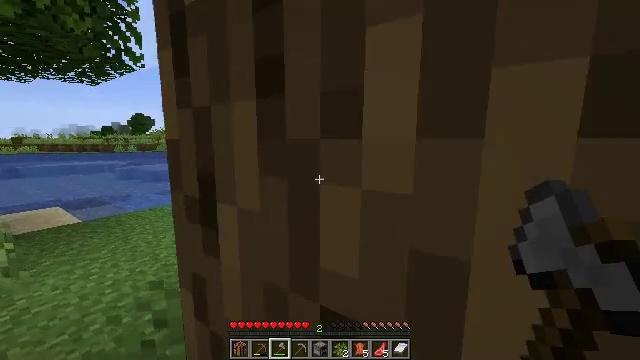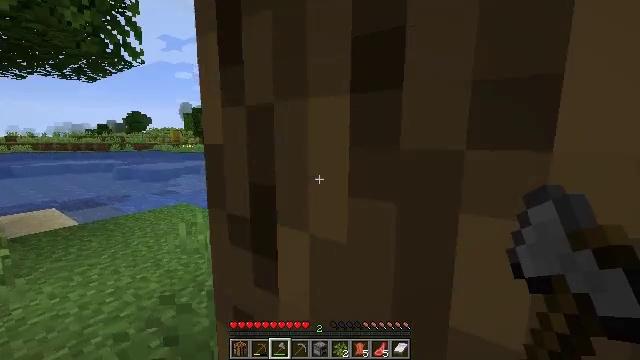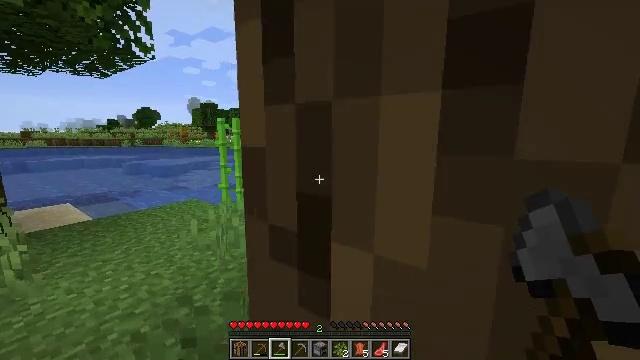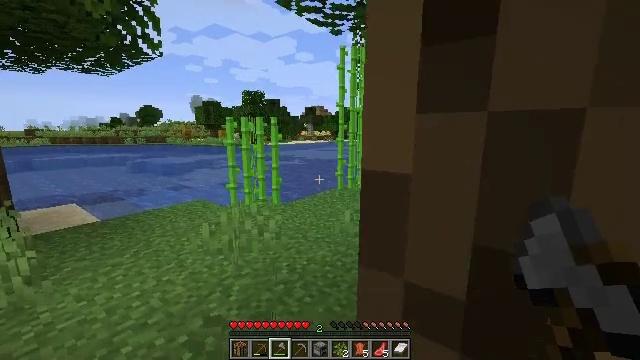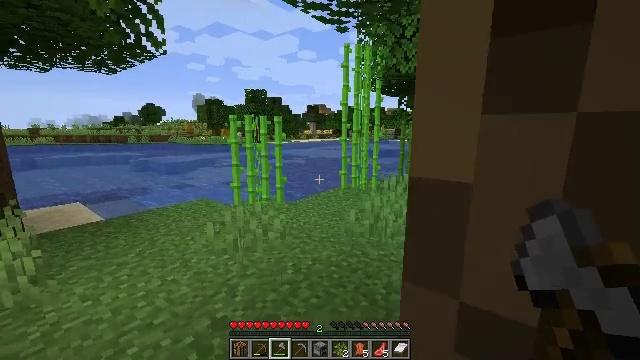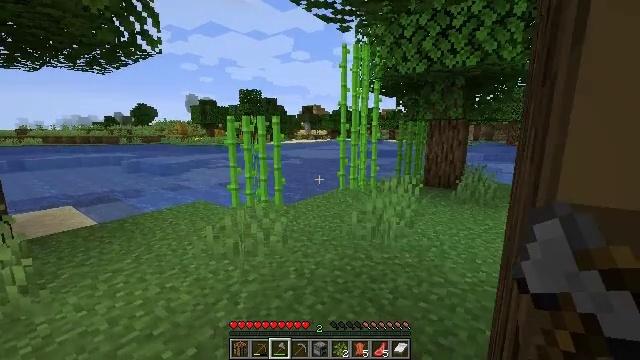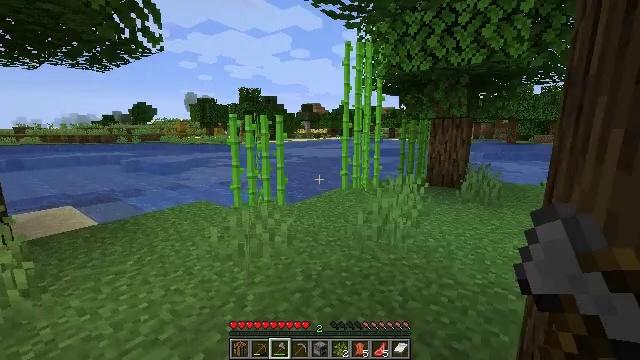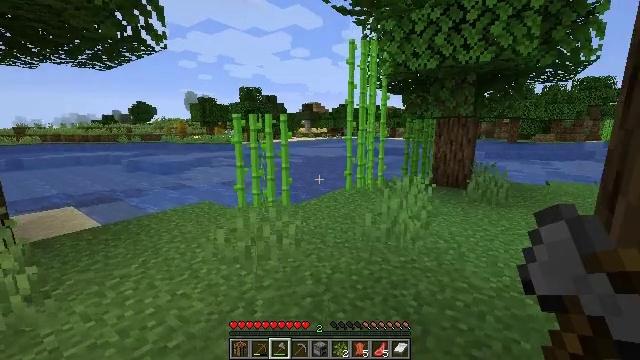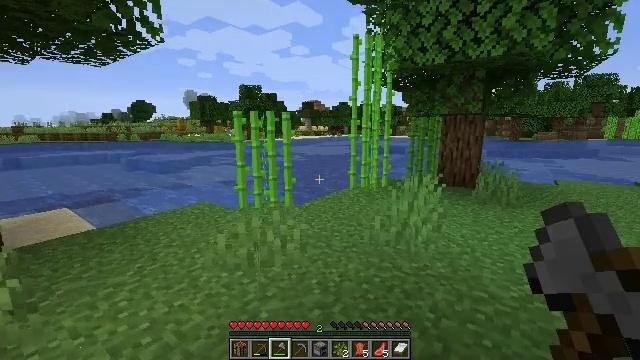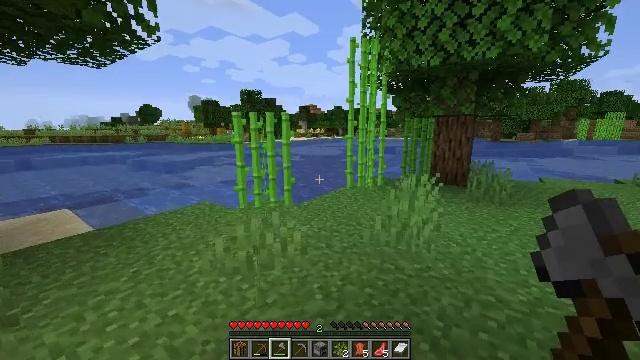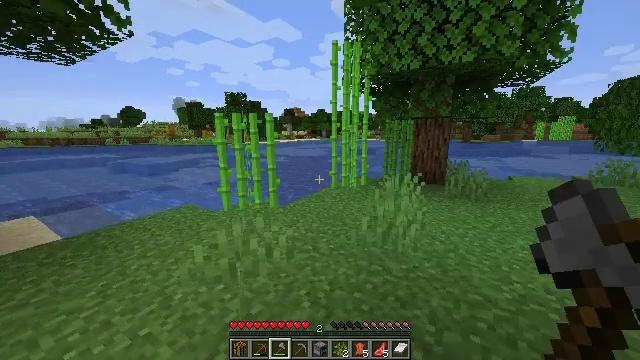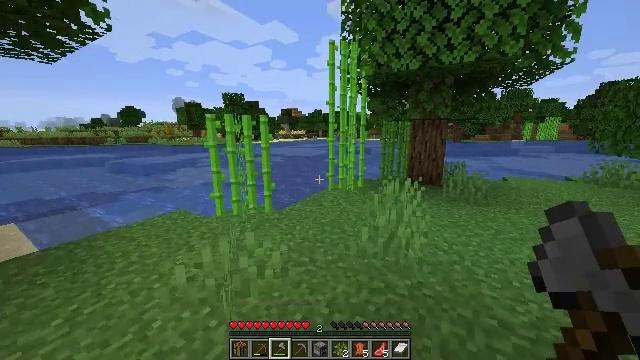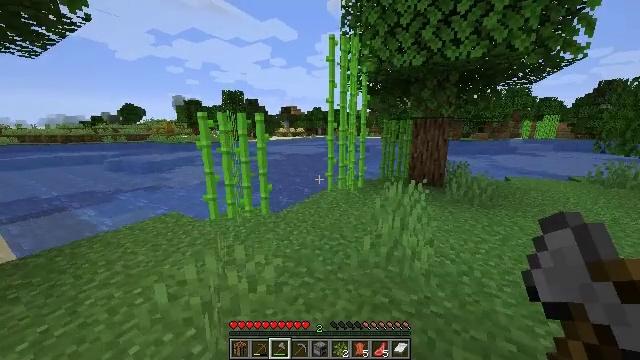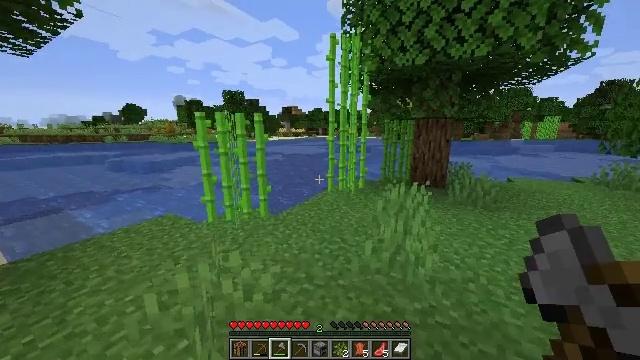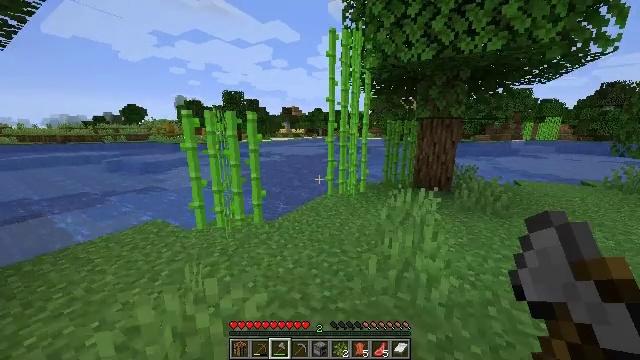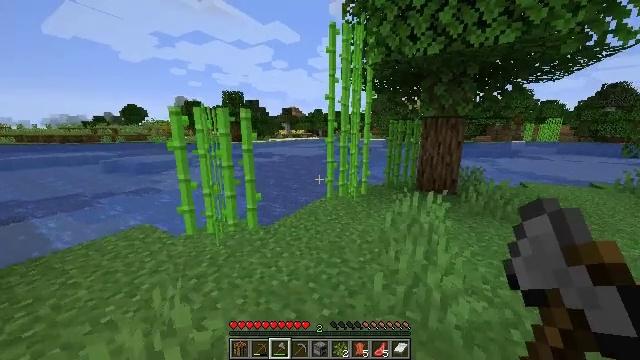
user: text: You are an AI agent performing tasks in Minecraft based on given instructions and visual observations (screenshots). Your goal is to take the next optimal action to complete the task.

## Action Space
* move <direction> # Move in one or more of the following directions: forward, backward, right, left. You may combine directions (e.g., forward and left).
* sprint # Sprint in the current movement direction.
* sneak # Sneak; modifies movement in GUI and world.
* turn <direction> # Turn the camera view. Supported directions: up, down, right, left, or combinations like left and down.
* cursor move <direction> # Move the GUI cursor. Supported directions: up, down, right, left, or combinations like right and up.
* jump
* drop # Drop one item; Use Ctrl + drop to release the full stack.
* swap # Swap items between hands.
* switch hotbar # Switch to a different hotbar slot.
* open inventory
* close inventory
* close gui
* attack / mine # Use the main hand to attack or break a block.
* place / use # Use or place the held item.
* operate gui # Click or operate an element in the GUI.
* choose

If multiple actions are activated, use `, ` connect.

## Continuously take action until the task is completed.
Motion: motion action
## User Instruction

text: Harvest sugar cane from the plant.
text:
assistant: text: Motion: move forward, sprint
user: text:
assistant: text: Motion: move forward, sprint, turn left
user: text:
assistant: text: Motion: move forward, sprint
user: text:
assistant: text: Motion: move forward, sprint
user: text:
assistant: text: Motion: move forward, sprint, turn right
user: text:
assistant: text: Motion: move forward, sprint
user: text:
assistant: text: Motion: move forward, sprint
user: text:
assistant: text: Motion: move forward, sprint
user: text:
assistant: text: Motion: move forward, sprint
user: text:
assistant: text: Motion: move forward, sprint, turn right
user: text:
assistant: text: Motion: move forward, sprint
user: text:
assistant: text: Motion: move forward, sprint
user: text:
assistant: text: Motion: move forward, sprint
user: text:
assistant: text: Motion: move forward, sprint
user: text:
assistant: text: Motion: move forward, sprint
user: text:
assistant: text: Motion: move forward, sprint
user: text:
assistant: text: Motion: move forward, sprint
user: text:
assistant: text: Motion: no_op
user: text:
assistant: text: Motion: no_op
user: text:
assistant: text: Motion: no_op
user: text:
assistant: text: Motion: no_op
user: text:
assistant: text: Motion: no_op
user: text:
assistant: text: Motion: no_op
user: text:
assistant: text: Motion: no_op
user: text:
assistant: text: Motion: move forward
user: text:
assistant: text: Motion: move forward
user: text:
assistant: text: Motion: move forward
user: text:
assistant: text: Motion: move forward
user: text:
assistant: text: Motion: move forward, turn right
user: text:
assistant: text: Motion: move forward